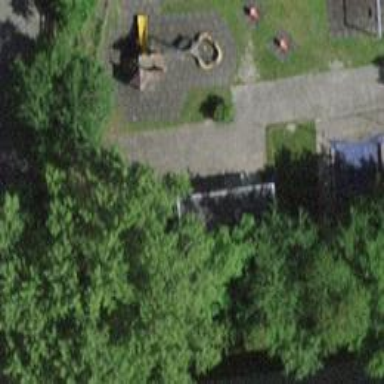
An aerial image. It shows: Playground area for leisure land.